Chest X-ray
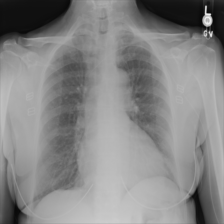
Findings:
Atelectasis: negative
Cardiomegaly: negative
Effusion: negative
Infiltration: negative
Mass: negative
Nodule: negative
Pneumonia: negative
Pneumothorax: negative
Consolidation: negative
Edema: negative
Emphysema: negative
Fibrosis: negative
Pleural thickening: negative
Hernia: negative